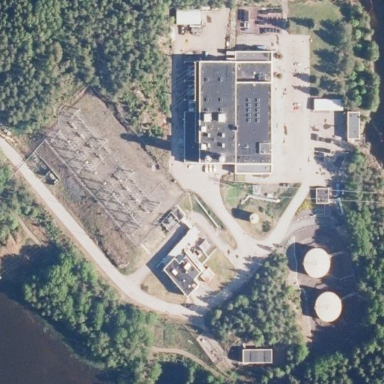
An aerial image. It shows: Industrial area with heating station power plant.